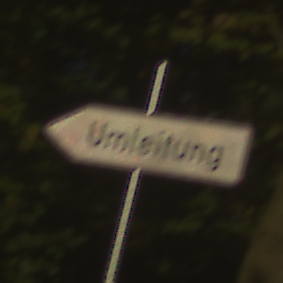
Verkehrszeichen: UmleitungswegweiserLinksweisend
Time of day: SunriseSunset
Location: Outdoor (Nature)
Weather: PartlyCloudy
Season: NotSpecified
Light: Natural